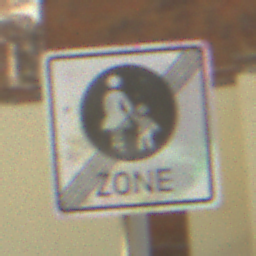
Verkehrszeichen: EndeFussgaengerzone
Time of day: Midday
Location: Outdoor (Suburban)
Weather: PartlyCloudy
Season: NotSpecified
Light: Natural